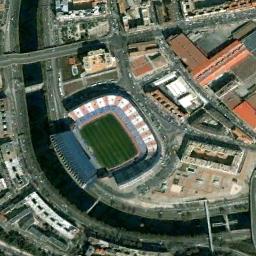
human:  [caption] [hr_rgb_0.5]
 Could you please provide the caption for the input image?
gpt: Square gymnasium built between river and residential area .

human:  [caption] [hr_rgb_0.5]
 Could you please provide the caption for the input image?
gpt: Many buildings of different shapes are beside the stadium .

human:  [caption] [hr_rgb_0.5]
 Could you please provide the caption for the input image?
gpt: There are rows of buildings around this oval stadium .

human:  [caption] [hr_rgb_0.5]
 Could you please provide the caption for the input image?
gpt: The stadium is next to some buildings and a river .

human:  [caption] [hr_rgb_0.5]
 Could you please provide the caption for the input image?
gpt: The stadium is beside a river and some buildings .